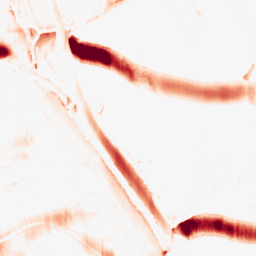
Category: morphological
Decomposition family: morphological_ellipse
Decomposition parameters: operation: opening
width: 30
height: 5
Upsampling method: bilinear
Upsampling parameters: scale: 2
Upsampling scale: 2